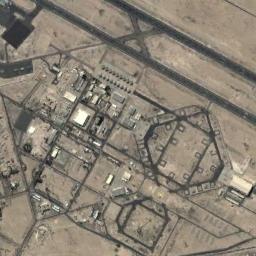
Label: airport